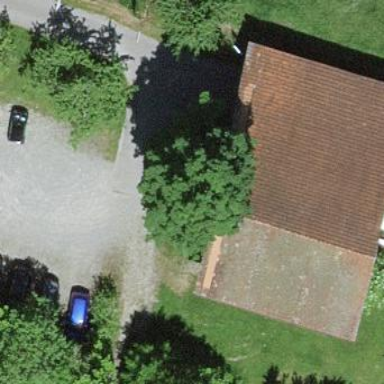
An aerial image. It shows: Barn with gabled roof.